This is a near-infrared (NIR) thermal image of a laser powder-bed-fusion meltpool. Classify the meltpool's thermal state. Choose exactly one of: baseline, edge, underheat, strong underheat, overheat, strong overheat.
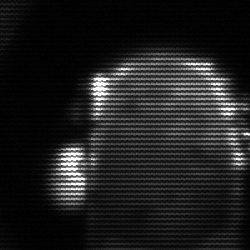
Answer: baseline